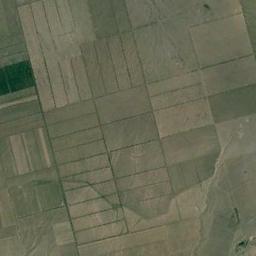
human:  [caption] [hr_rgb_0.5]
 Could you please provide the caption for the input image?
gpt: There are many neat rows of rectangular farmlands .

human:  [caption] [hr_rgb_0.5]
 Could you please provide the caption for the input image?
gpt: Lots of rectangular farmlands of different sizes are neatly arranged on the ground .

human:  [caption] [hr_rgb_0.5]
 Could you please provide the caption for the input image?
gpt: More than ten neatly arranged light green and khaki mixed rectangular farmlands of different sizes .

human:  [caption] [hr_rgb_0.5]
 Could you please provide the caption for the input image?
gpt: There are some deep green and light green rectangular farmland .

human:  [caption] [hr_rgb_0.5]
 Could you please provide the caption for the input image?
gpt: There are many yellow rectangular farmlands and some green ones .